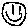
Label: smiley face